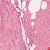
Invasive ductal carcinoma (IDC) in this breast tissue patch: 0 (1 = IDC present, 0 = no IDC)